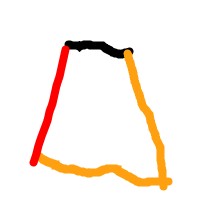
Shape: trapezoid